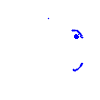
Particle: pion